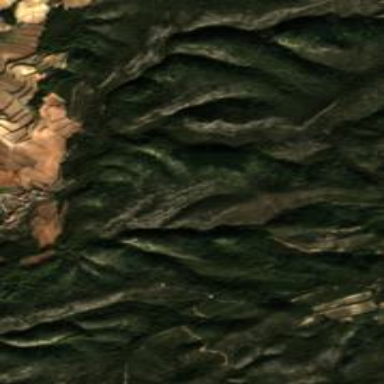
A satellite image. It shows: Natural ridge in the landscape.